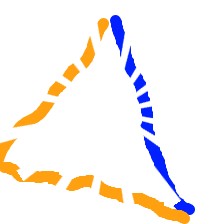
Shape: triangle